Field crop: tomato
Growth stage: 2
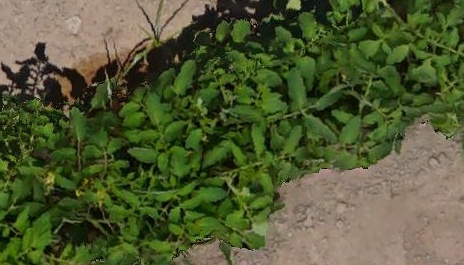
Species: tomato